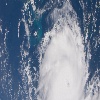
Label: cloud